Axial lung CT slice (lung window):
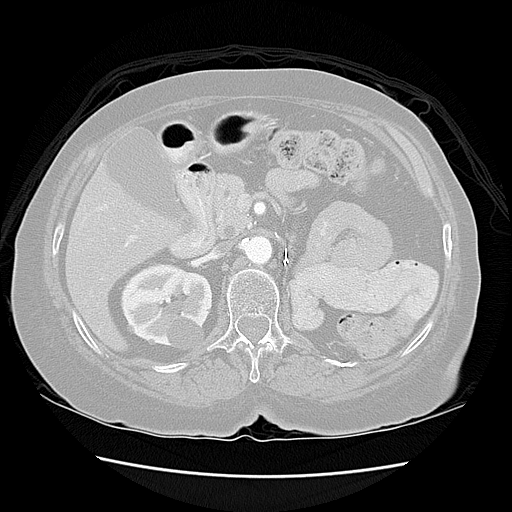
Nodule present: no